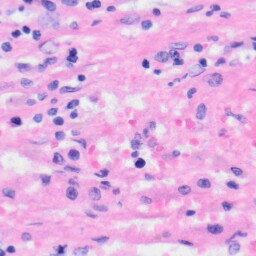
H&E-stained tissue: Liver